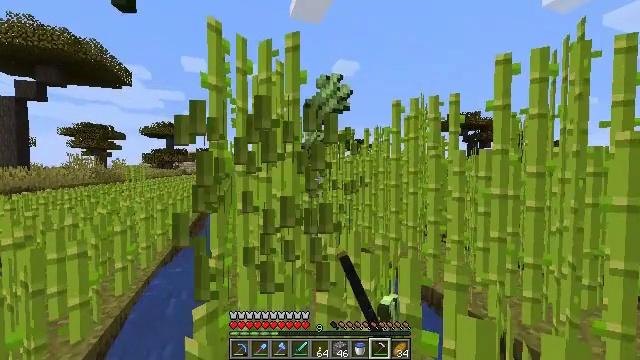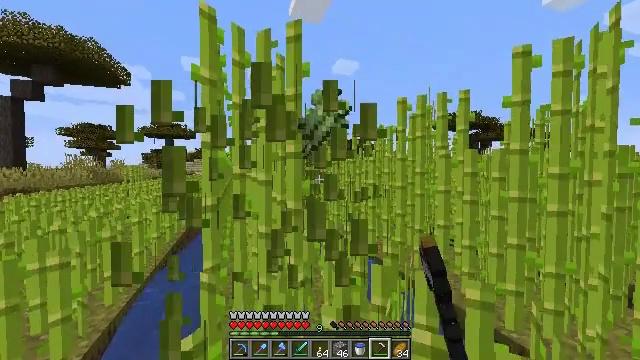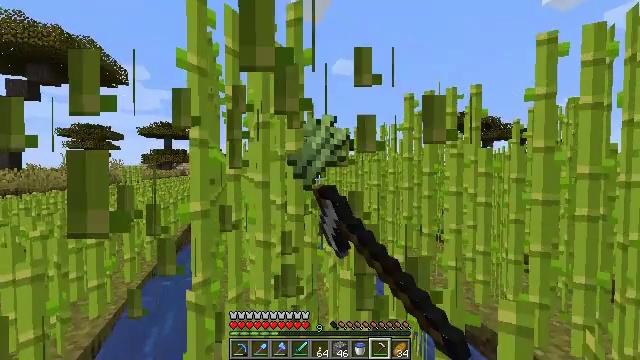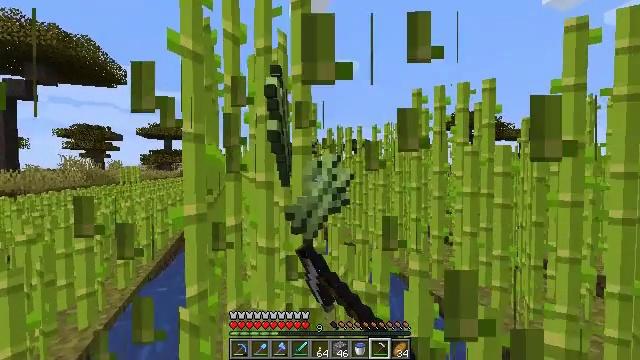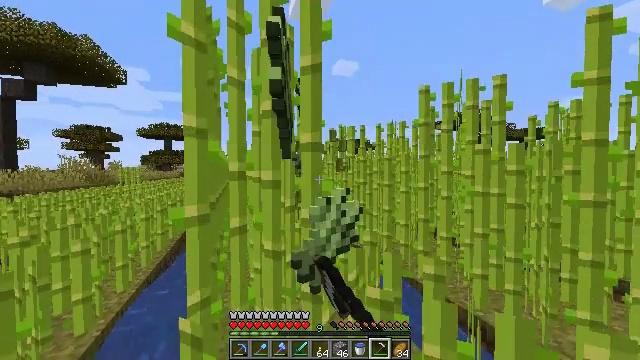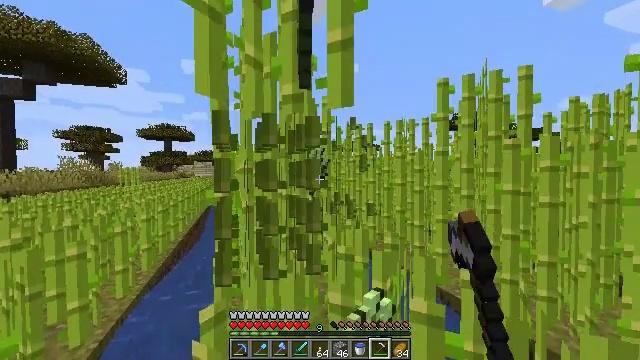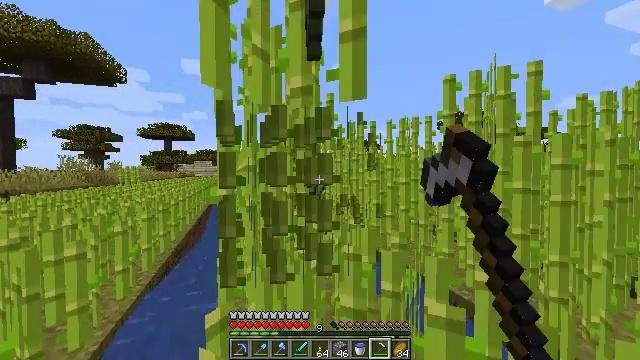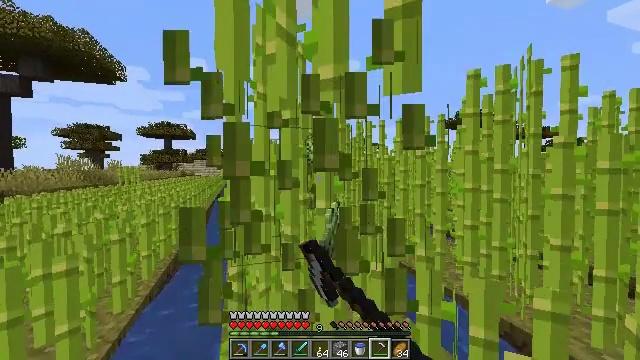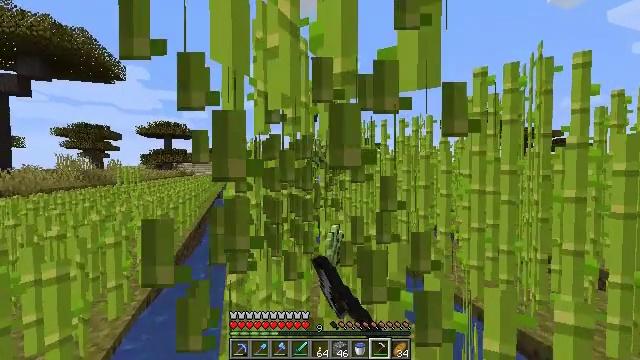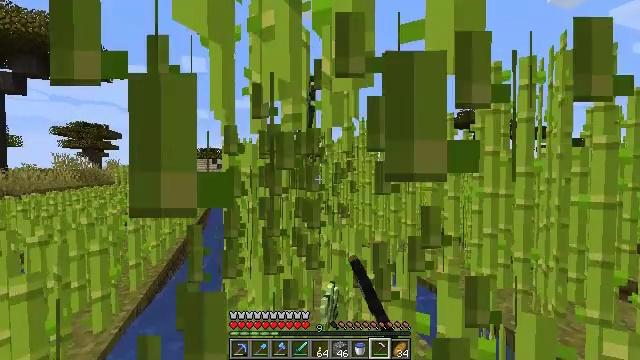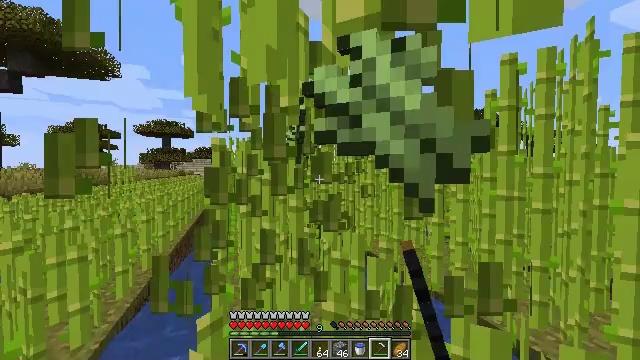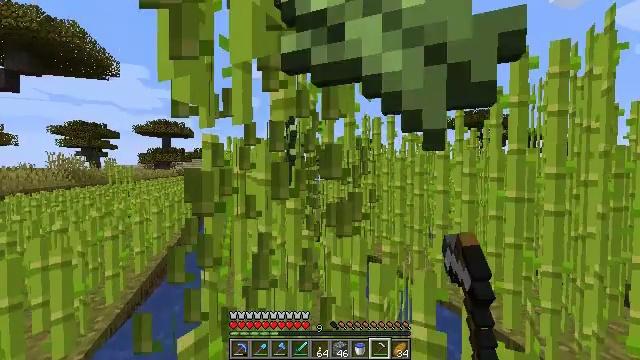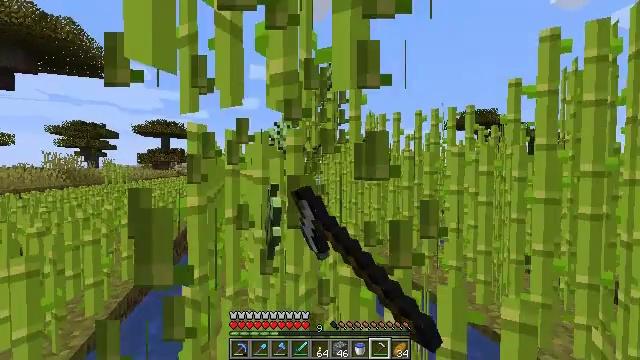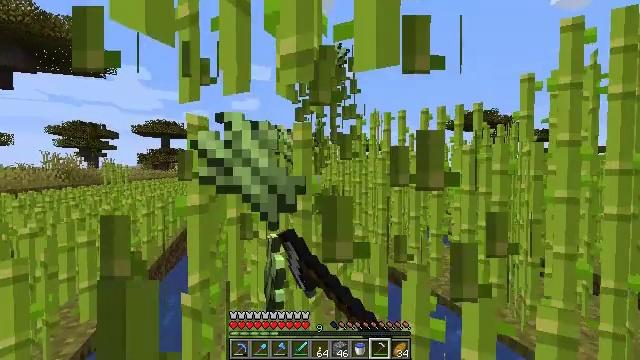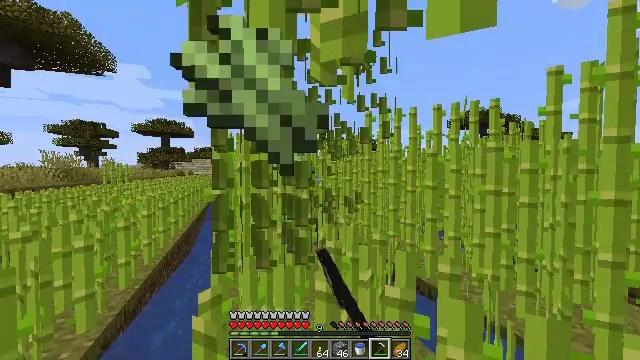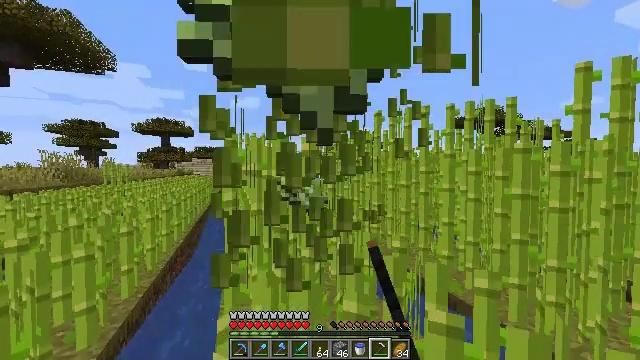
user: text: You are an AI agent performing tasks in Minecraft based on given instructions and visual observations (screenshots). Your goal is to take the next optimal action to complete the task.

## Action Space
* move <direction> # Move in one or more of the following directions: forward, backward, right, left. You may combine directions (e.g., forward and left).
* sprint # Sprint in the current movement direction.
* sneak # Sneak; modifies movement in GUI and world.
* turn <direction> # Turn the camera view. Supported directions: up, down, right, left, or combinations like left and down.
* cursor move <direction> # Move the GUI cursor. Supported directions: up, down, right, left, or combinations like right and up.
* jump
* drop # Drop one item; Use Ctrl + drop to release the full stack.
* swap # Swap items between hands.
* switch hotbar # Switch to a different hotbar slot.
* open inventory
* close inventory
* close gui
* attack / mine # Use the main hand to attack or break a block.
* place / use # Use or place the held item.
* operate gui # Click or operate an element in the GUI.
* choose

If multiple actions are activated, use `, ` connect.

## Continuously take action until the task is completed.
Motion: motion action
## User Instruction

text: Cut down the sugar cane stalks.
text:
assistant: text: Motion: move forward, attack / mine
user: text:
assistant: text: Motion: move forward, attack / mine
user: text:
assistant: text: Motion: move forward and move left, attack / mine
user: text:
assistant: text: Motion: move forward and move left, attack / mine
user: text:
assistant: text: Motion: move forward and move left, attack / mine
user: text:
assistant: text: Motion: move forward and move left, attack / mine
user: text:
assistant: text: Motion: move forward, attack / mine
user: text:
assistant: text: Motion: move forward, attack / mine
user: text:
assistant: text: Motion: move forward, attack / mine
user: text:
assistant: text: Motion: move forward, attack / mine
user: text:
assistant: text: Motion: move forward, attack / mine
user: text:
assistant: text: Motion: move forward and move left, attack / mine
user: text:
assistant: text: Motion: move forward and move left, attack / mine
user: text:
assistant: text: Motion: move forward and move left, attack / mine
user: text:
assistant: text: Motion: move forward and move left, attack / mine
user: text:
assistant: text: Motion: move forward, attack / mine
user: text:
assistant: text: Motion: move forward, attack / mine
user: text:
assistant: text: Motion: move forward, attack / mine
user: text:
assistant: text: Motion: move forward, attack / mine
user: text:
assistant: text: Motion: move forward, attack / mine
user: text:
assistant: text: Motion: move forward, attack / mine
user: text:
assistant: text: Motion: move forward and move left, attack / mine
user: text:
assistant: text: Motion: move forward and move left, attack / mine
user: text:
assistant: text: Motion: move forward and move left, attack / mine
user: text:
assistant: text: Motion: move forward, attack / mine
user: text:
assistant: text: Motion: move forward, attack / mine
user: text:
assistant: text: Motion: move forward and move left, attack / mine
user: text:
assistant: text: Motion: move forward and move left, attack / mine
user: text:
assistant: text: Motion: move forward and move left, attack / mine
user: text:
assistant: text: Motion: move forward, attack / mine